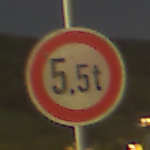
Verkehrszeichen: TatsaechlicheMasse
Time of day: Night
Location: Outdoor (Urban)
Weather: PartlyCloudy
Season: NotSpecified
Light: Artificial